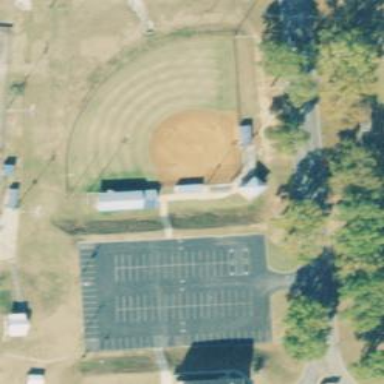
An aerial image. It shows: Softball pitch for leisure sports.